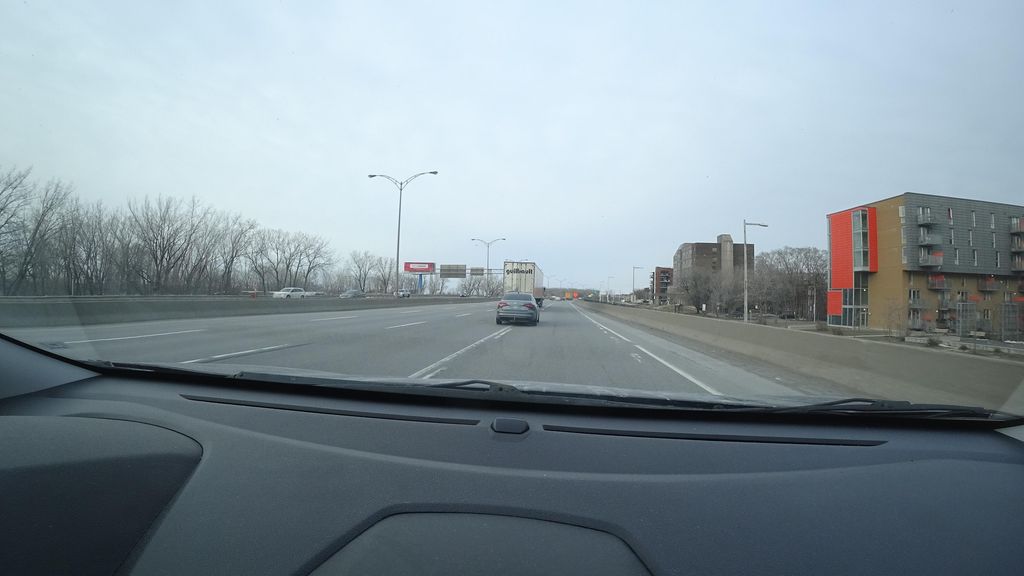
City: montreal